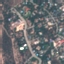
Label: Residential